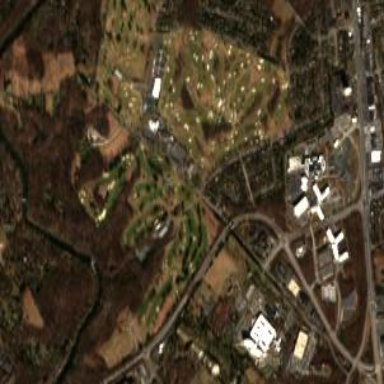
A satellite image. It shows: Golf course surrounded by greenery.